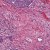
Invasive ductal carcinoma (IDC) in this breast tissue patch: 0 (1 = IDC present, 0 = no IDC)